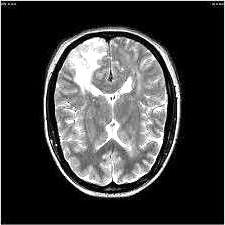
Label: notumor